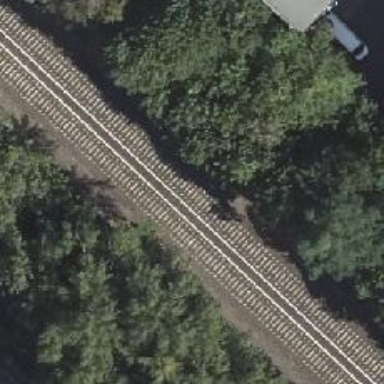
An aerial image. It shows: Railway milestone.